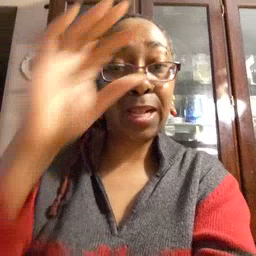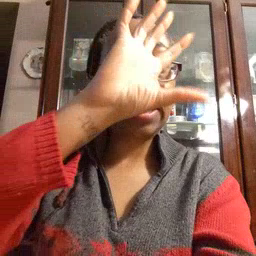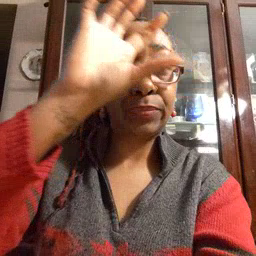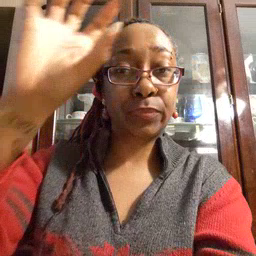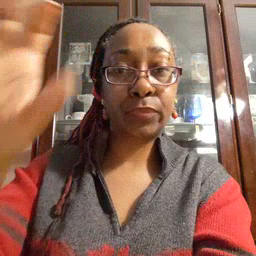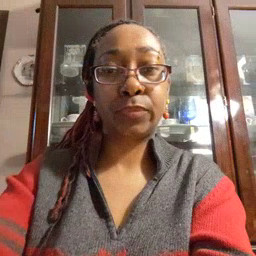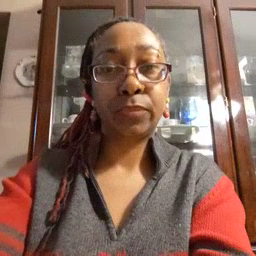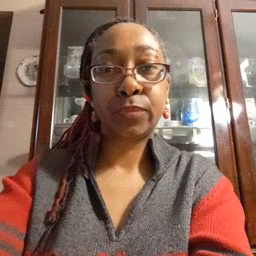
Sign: cloud